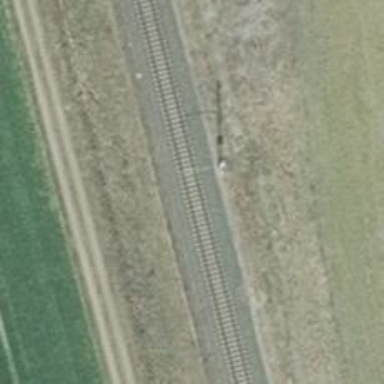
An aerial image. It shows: Milestone along the railway track with catenary mast.